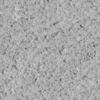
Label: not_dusty